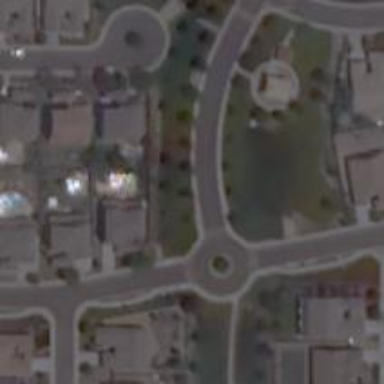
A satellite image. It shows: Roundabout.